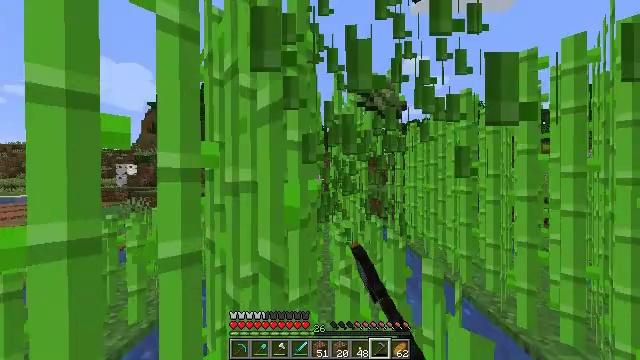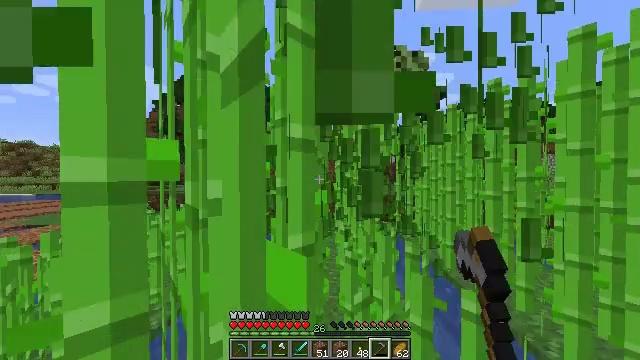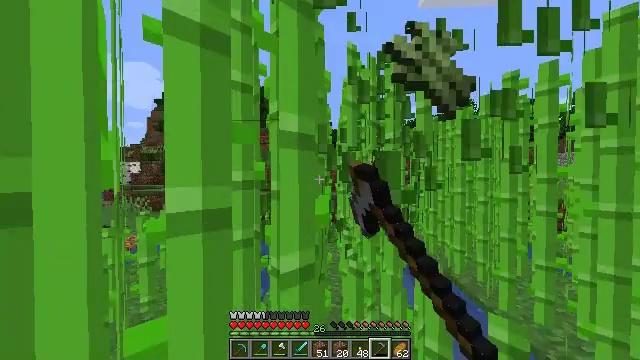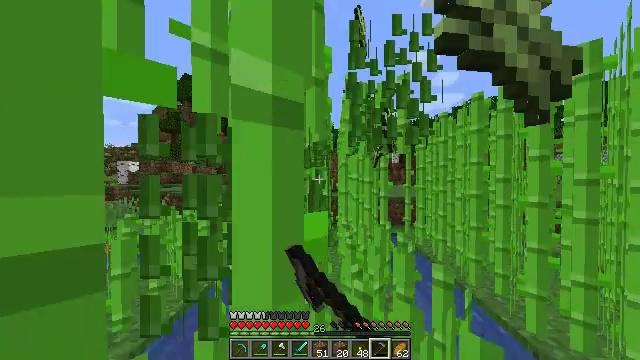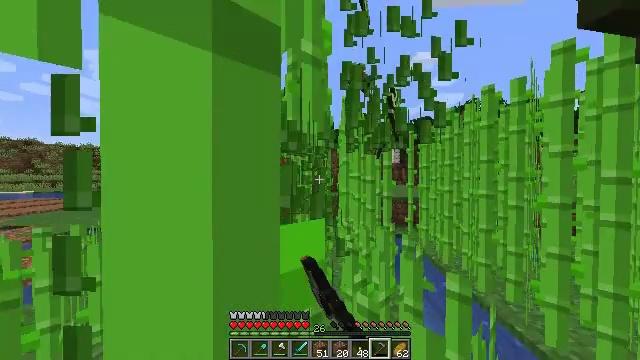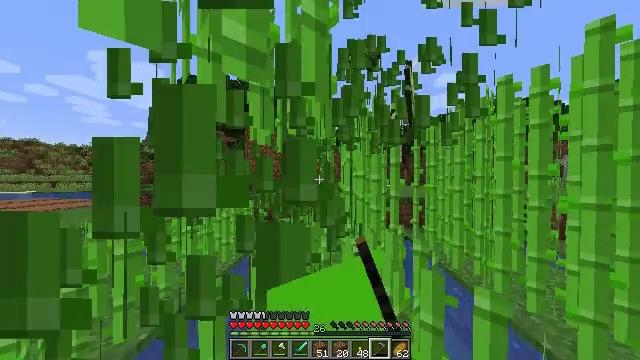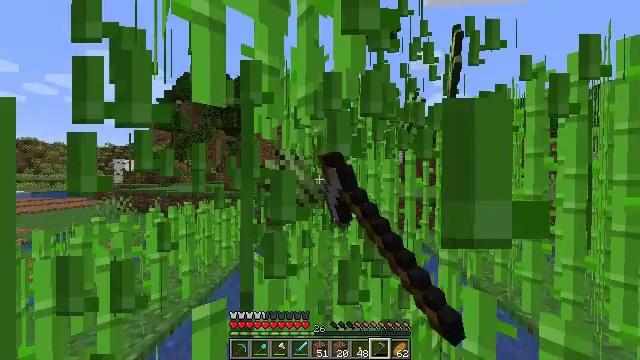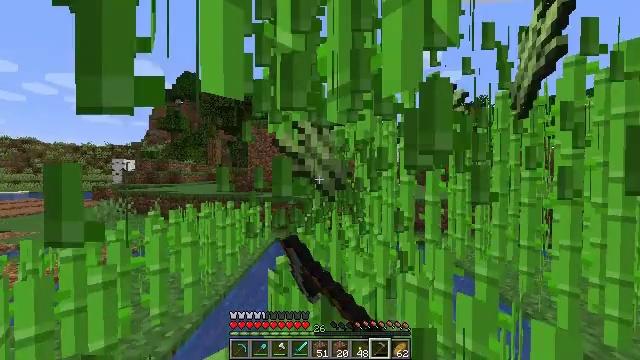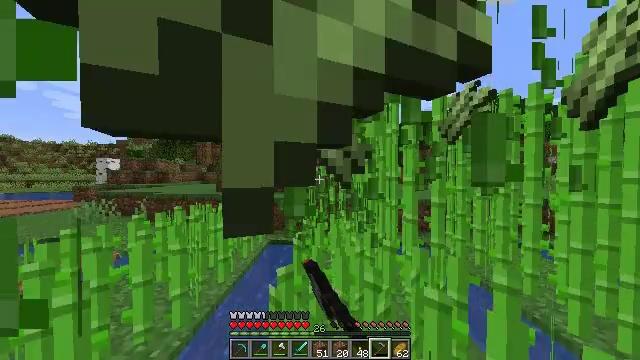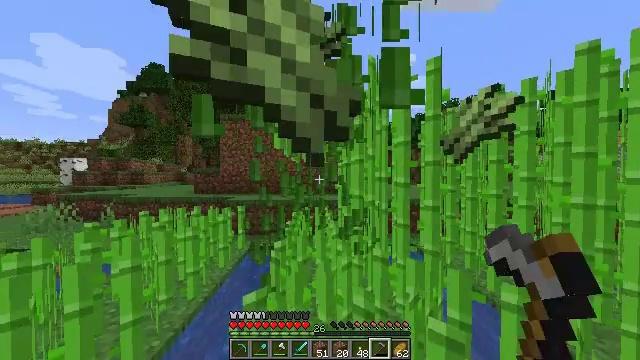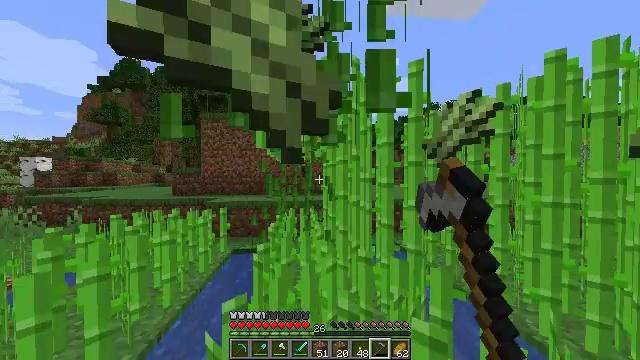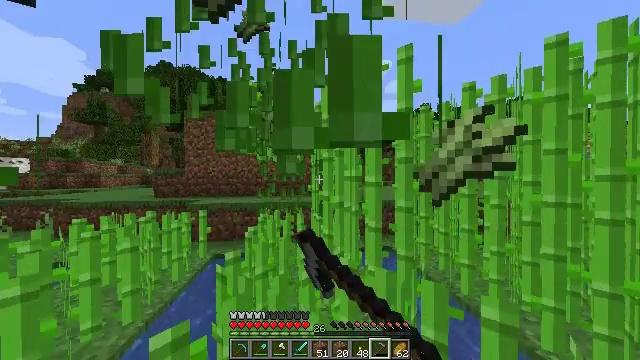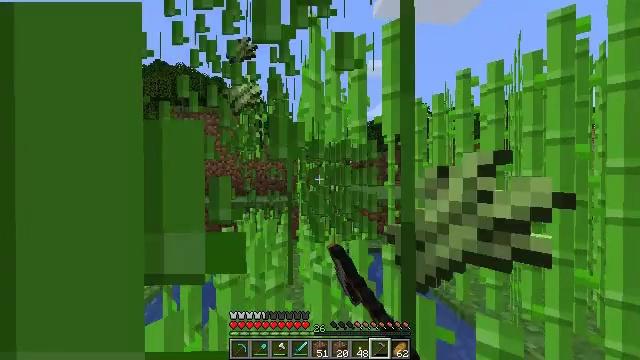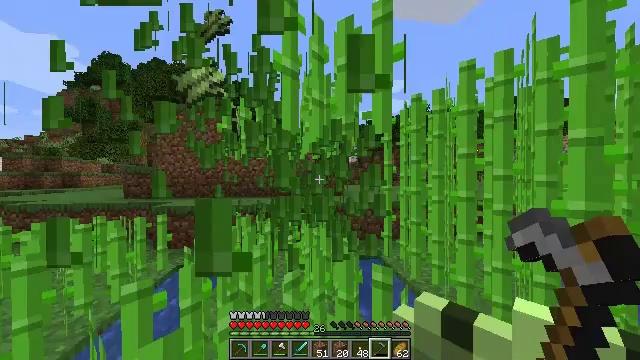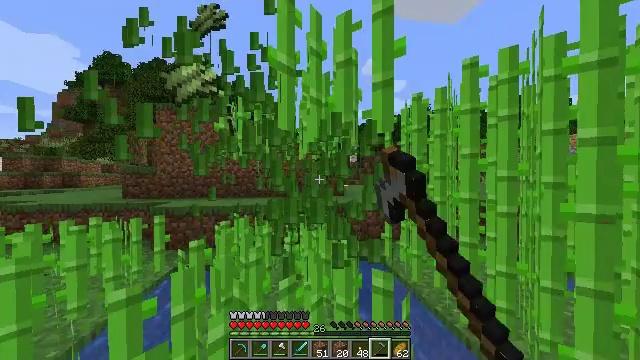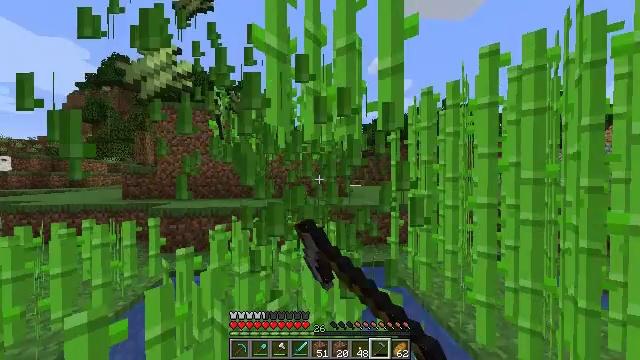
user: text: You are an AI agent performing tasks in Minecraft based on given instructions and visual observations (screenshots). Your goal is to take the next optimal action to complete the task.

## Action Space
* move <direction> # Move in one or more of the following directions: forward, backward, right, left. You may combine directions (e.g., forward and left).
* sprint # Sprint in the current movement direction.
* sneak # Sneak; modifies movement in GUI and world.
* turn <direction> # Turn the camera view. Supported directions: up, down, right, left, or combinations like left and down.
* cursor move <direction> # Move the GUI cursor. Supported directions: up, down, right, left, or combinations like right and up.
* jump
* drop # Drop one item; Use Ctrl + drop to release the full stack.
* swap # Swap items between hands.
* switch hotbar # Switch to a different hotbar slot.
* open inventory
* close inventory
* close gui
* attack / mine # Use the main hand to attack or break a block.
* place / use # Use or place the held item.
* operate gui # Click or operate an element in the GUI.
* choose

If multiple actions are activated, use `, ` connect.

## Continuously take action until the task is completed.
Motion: motion action
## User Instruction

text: Collect sugar cane near water sources.
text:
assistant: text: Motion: move forward, sprint, attack / mine
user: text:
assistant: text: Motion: move forward, sprint, attack / mine
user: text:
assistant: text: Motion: move forward, sprint, attack / mine
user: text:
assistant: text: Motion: move forward, sprint, attack / mine
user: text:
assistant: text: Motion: move forward and move left, sprint, attack / mine
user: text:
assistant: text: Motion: move forward and move left, sprint, attack / mine
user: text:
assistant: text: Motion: move forward and move left, sprint, attack / mine
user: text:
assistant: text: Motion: move forward and move right, sprint, turn right, attack / mine
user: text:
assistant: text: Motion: move forward and move right, sprint, turn right, attack / mine
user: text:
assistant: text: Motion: move forward and move right, sprint, turn right, attack / mine
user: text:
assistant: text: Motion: move forward and move right, sprint, turn right, attack / mine
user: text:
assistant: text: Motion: move forward and move right, sprint, attack / mine
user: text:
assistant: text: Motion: move forward, sprint, attack / mine
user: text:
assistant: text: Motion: move forward, sprint, attack / mine
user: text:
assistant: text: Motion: move forward and move left, sprint, turn left, attack / mine
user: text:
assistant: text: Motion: move forward and move left, sprint, turn left, attack / mine
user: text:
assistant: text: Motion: move forward and move left, sprint, turn left, attack / mine
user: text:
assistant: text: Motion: move forward and move left, sprint, turn left, attack / mine
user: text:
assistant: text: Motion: move forward and move left, sprint, attack / mine
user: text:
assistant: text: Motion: move forward and move left, sprint, attack / mine
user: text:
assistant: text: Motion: move forward, sprint, turn right, attack / mine
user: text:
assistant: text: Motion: move forward and move right, sprint, turn right, attack / mine
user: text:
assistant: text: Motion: move forward and move right, sprint, turn right, attack / mine
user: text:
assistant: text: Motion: move forward and move right, sprint, attack / mine
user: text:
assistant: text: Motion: move forward and move right, sprint, attack / mine
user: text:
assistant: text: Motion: move forward, sprint, attack / mine
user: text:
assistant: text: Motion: move forward and move left, sprint
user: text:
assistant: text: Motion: move forward and move left, sprint, turn right
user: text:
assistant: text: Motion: move forward and move left, sprint, turn right
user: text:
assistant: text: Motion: move forward and move left, sprint, turn right